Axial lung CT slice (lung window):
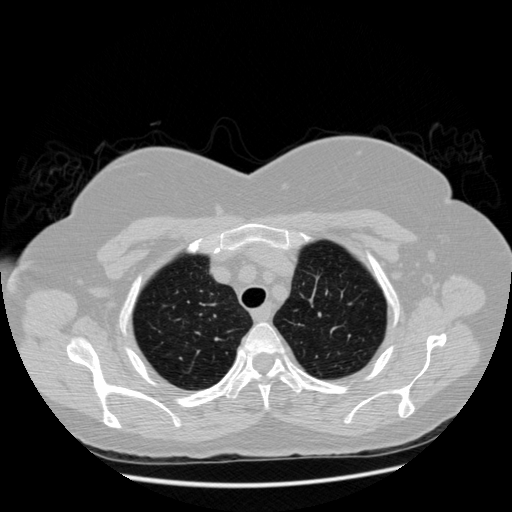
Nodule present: no